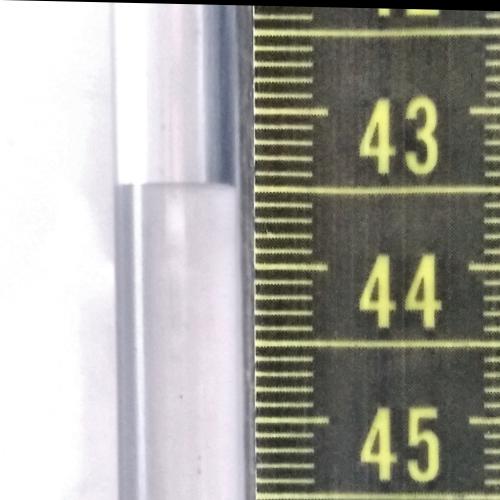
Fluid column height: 43.5 cm